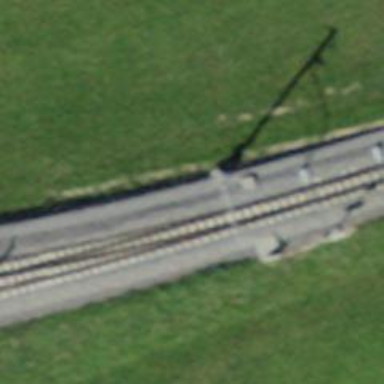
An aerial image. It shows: Railway switch.